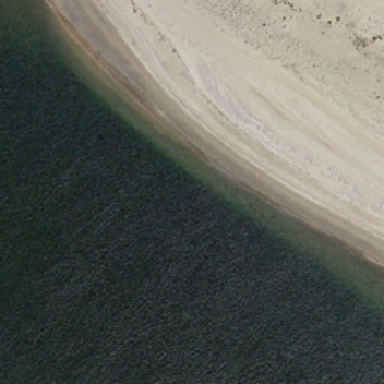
Quiet dark green sand beach and light yellow sand side by side .